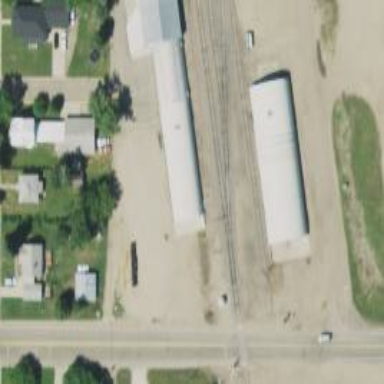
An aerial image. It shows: Single-track railway siding.